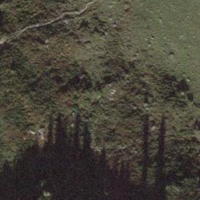
EUNIS habitat code: 23
Species observed at this site:
Nucifraga caryocatactes
Anthus spinoletta